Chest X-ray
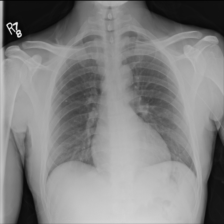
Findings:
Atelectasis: negative
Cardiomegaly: negative
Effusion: negative
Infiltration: negative
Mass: negative
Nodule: negative
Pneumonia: negative
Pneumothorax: negative
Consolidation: negative
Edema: negative
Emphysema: negative
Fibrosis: negative
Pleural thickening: negative
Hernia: negative